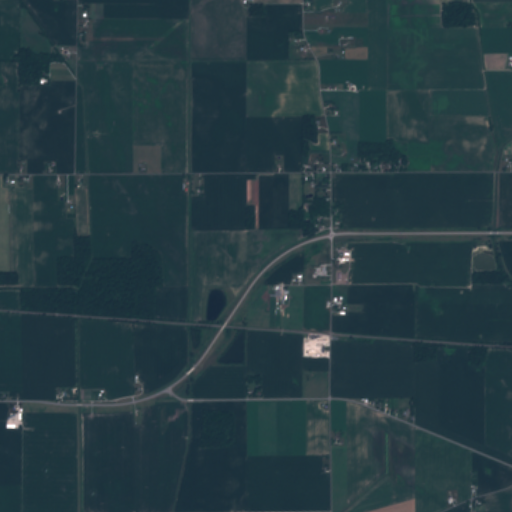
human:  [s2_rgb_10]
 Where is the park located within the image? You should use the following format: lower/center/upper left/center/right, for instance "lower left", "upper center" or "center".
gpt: The park is located in the center of the image.
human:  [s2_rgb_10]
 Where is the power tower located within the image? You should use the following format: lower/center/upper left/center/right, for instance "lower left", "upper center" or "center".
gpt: The power tower is located in the lower left of the image.
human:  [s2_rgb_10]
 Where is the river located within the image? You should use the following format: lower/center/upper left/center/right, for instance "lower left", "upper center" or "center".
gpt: The river is located in the right of the image.
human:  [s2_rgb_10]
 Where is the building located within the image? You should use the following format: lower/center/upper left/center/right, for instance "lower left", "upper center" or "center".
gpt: There is no building in the image.